Interaction volume radius: 10 \u00c5
Interaction volume height: 20 \u00c5
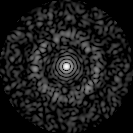
Disorder parameter: 0.8726